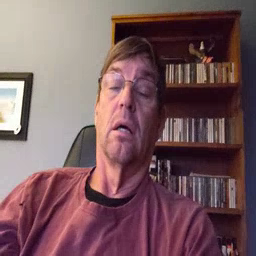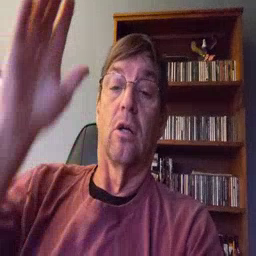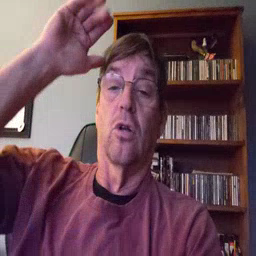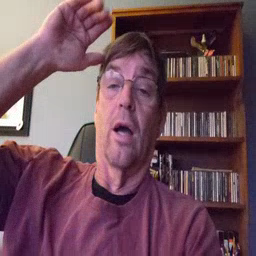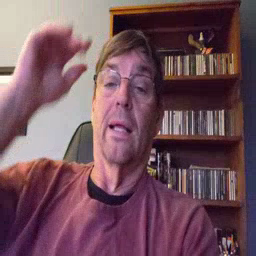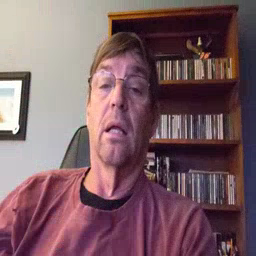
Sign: donkey